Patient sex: M
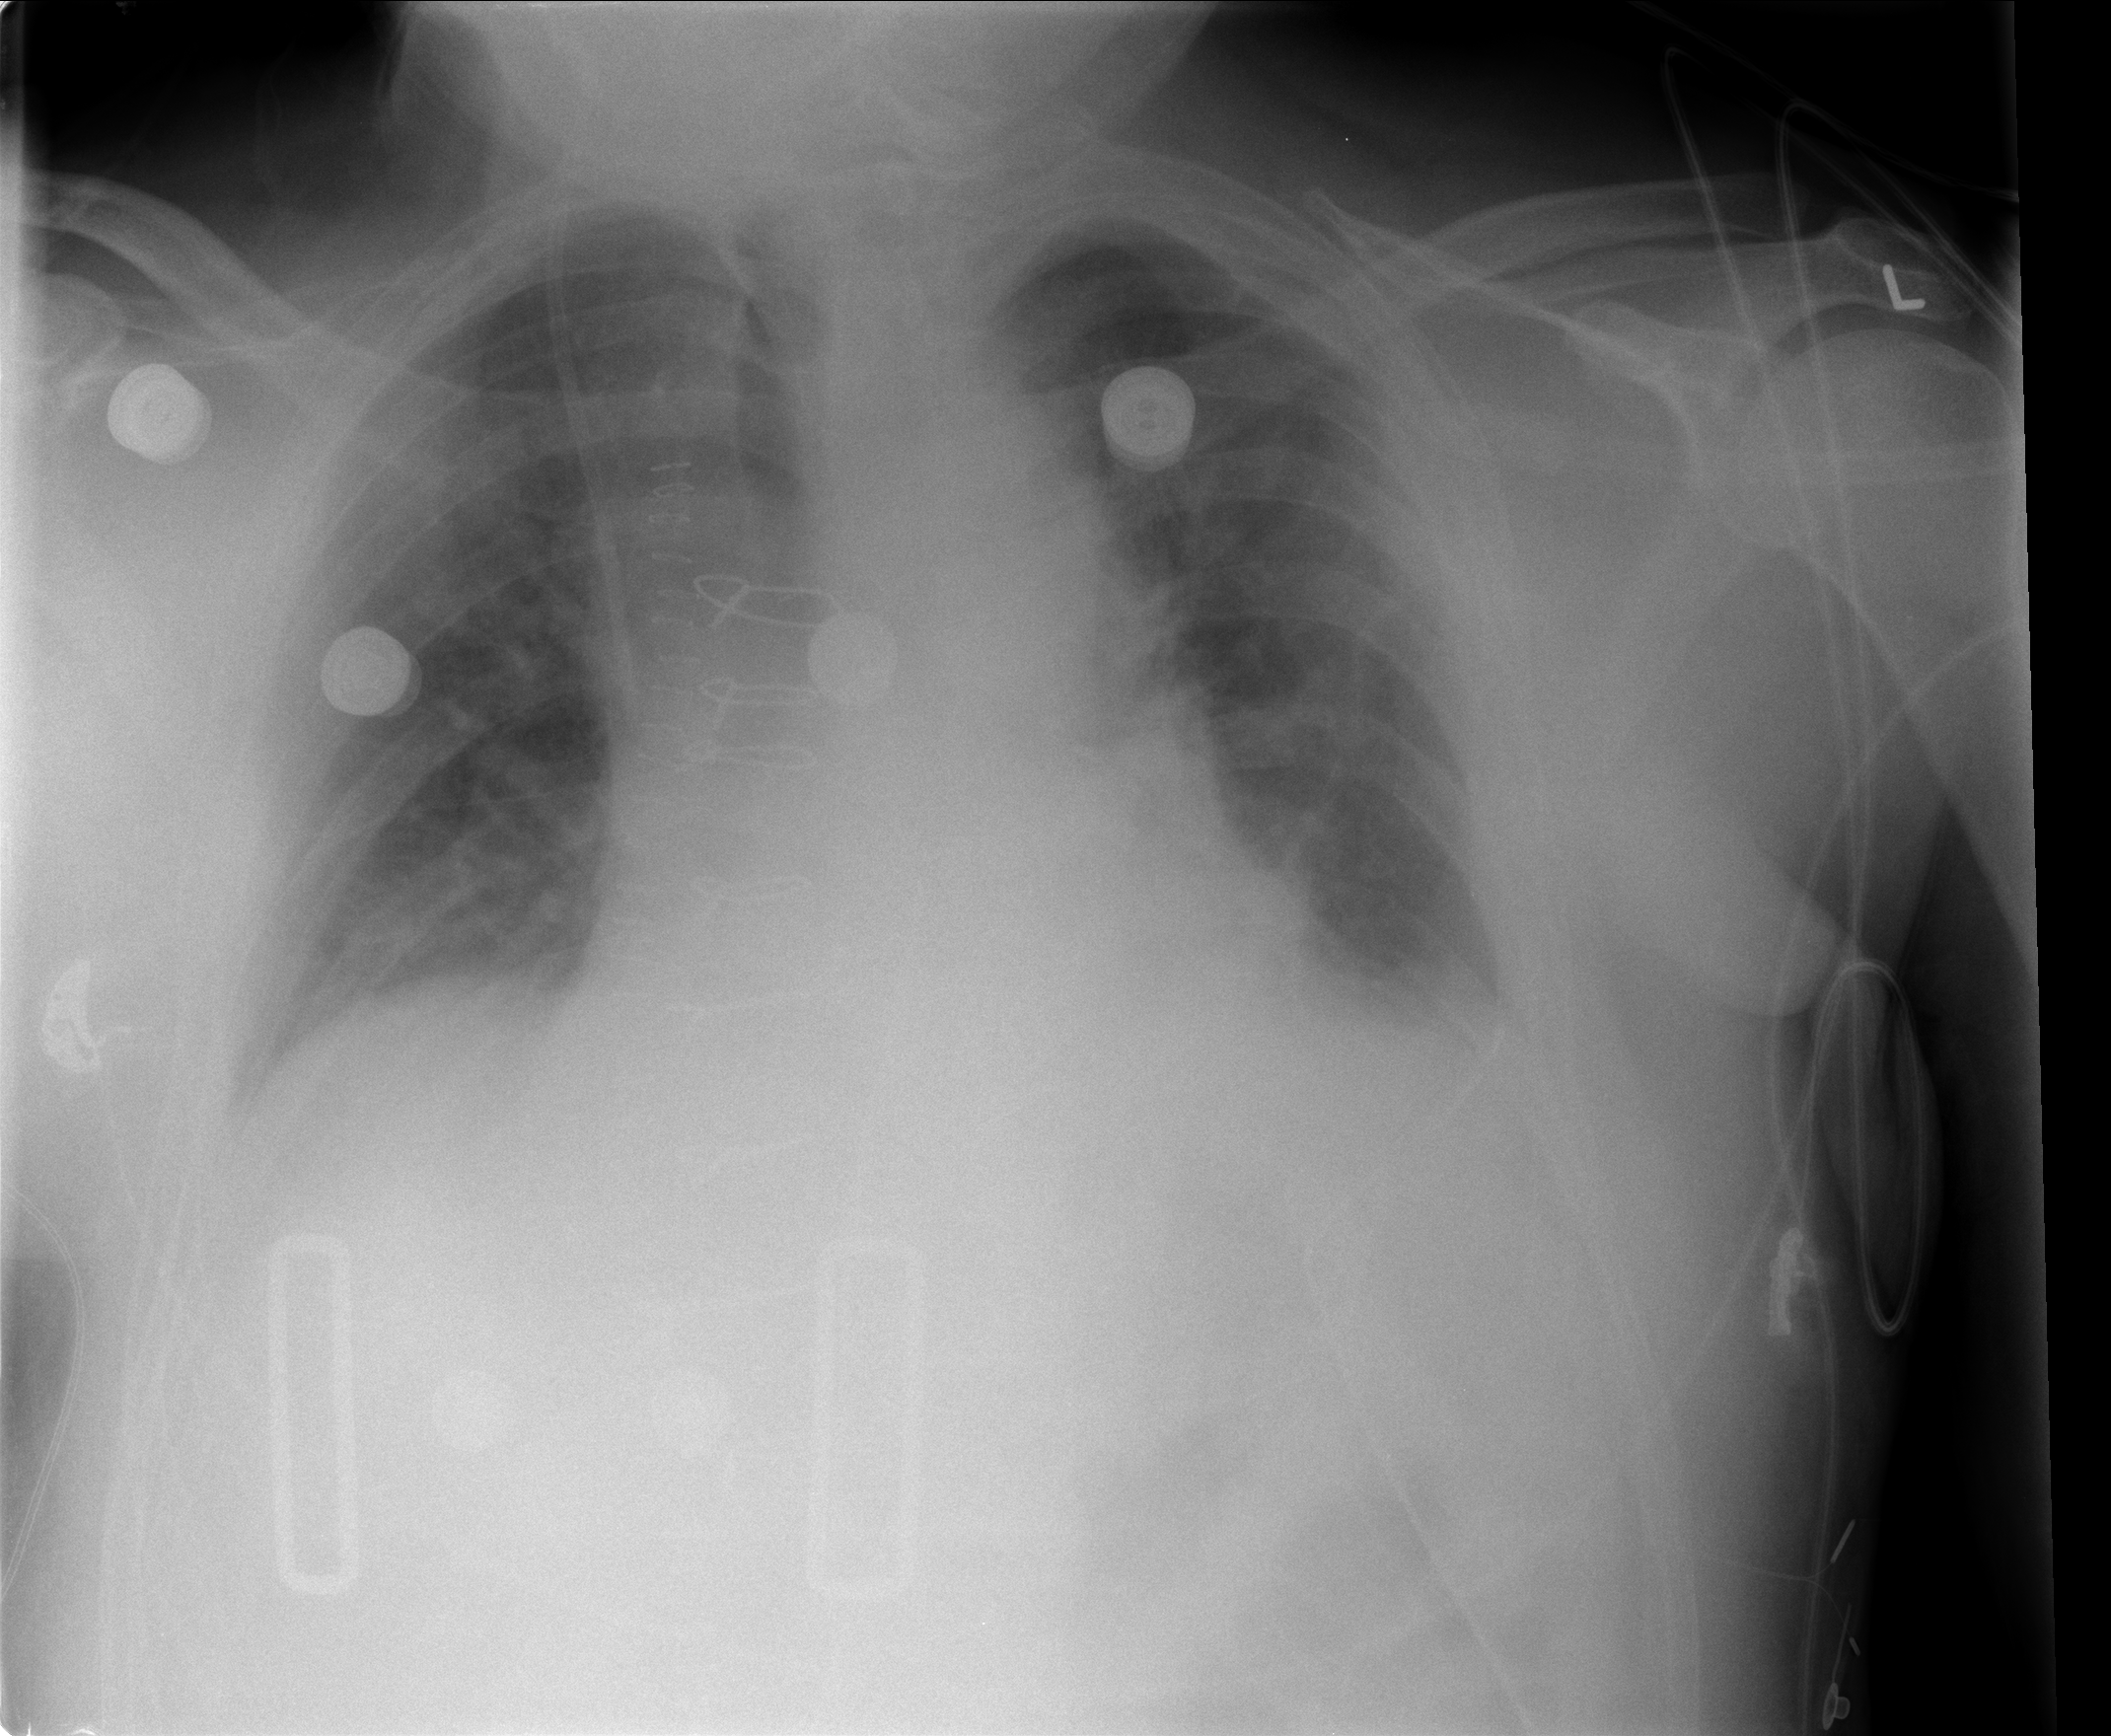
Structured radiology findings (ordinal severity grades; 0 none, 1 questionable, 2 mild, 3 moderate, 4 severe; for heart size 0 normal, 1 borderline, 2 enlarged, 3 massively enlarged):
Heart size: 0
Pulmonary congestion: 0
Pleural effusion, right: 0
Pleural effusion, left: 2
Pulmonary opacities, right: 0
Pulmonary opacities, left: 0
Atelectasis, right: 0
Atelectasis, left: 1